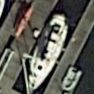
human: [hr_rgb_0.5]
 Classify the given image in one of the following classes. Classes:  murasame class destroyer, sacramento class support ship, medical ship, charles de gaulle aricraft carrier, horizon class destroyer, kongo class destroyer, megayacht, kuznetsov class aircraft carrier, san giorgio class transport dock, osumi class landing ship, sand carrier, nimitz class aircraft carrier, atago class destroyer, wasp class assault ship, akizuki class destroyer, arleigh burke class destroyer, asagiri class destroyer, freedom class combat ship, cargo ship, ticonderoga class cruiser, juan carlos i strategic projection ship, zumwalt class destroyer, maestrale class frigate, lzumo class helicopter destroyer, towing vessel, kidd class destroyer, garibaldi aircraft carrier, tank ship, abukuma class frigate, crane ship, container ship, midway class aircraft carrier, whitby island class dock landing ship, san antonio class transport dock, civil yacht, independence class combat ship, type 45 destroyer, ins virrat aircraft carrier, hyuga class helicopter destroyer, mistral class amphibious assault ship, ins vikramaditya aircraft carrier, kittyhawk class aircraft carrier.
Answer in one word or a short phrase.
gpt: Civil yacht